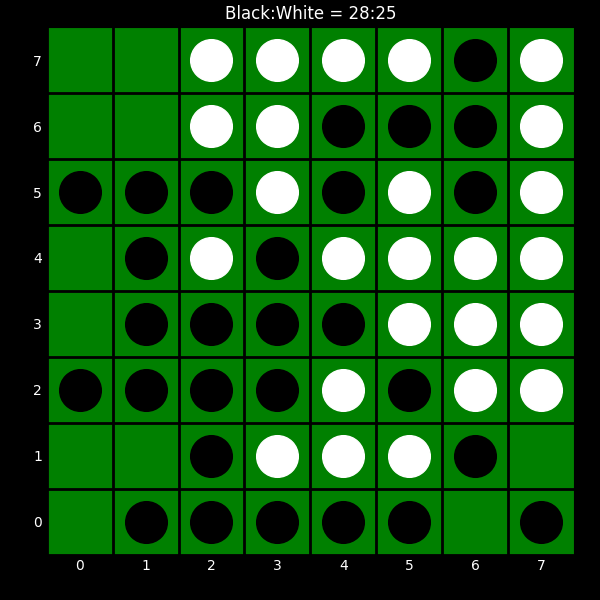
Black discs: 28
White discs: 25